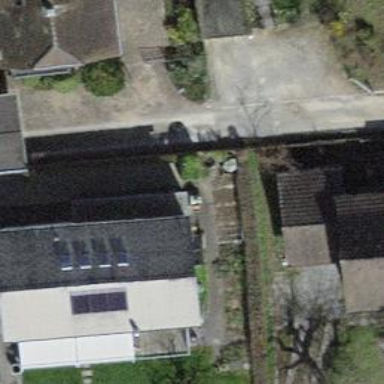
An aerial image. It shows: Building with tile roof.